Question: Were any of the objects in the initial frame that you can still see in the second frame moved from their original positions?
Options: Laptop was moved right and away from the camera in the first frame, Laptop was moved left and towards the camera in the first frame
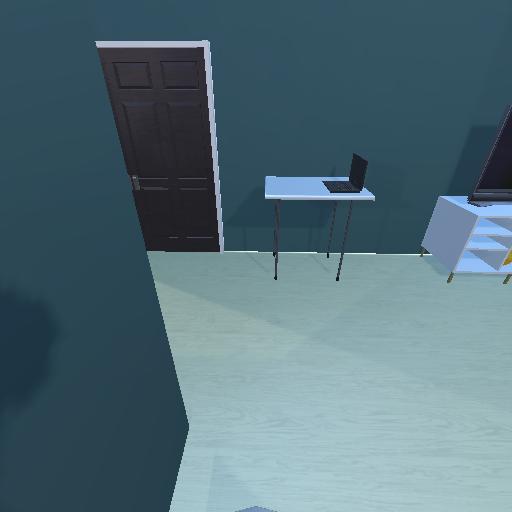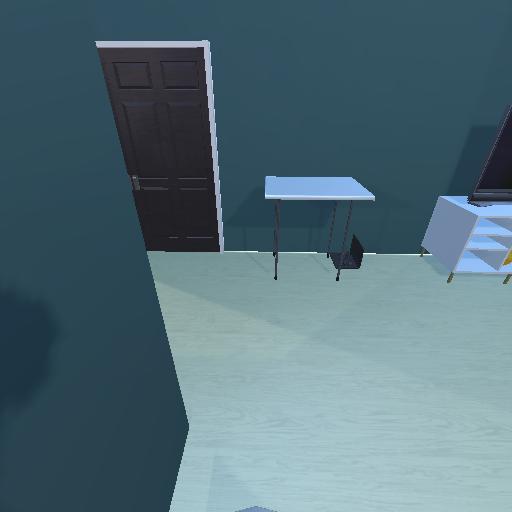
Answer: Laptop was moved right and away from the camera in the first frame